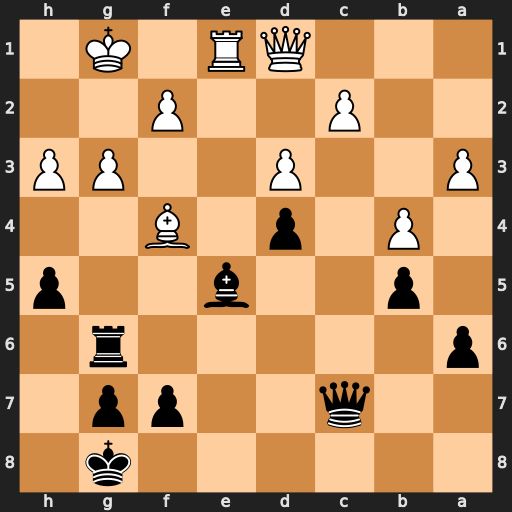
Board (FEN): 6k1/2q2pp1/p5r1/1p2b2p/1P1p1B2/P2P2PP/2P2P2/3QR1K1
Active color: b
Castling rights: -
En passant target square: -
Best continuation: Bxf4 Re8+ Kh7 Qxh5+ Bh6